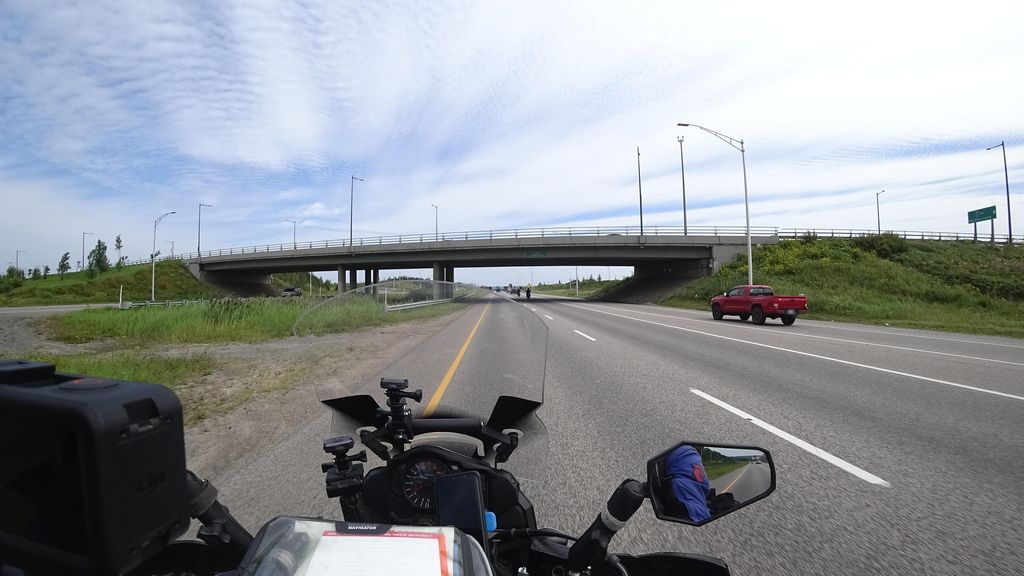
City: quebec_city